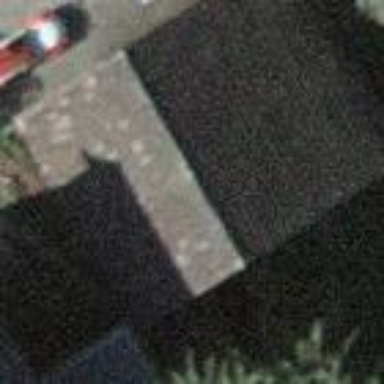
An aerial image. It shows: Garage building.